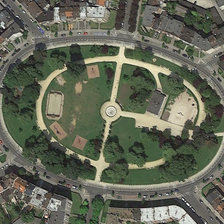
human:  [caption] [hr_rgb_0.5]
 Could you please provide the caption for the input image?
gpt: many buildings are around an oval square with many green trees .

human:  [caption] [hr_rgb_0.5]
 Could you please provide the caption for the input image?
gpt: many buildings are around an oval square with many green trees .

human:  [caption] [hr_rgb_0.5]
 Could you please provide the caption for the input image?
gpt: many buildings are around an oval square with many green trees .

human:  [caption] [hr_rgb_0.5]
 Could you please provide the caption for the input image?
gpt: many buildings are around an oval square with many green trees .

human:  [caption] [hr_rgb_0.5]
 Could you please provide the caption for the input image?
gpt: many buildings are around an oval square with many green trees .